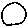
Label: circle